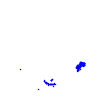
Particle: kaon